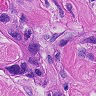
Metastatic tissue present: yes